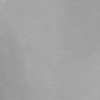
Label: not_dusty